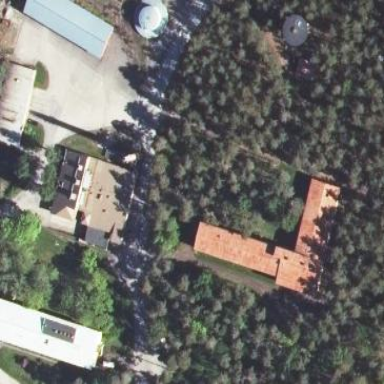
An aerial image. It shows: Hospital building.